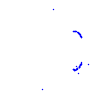
Particle: proton